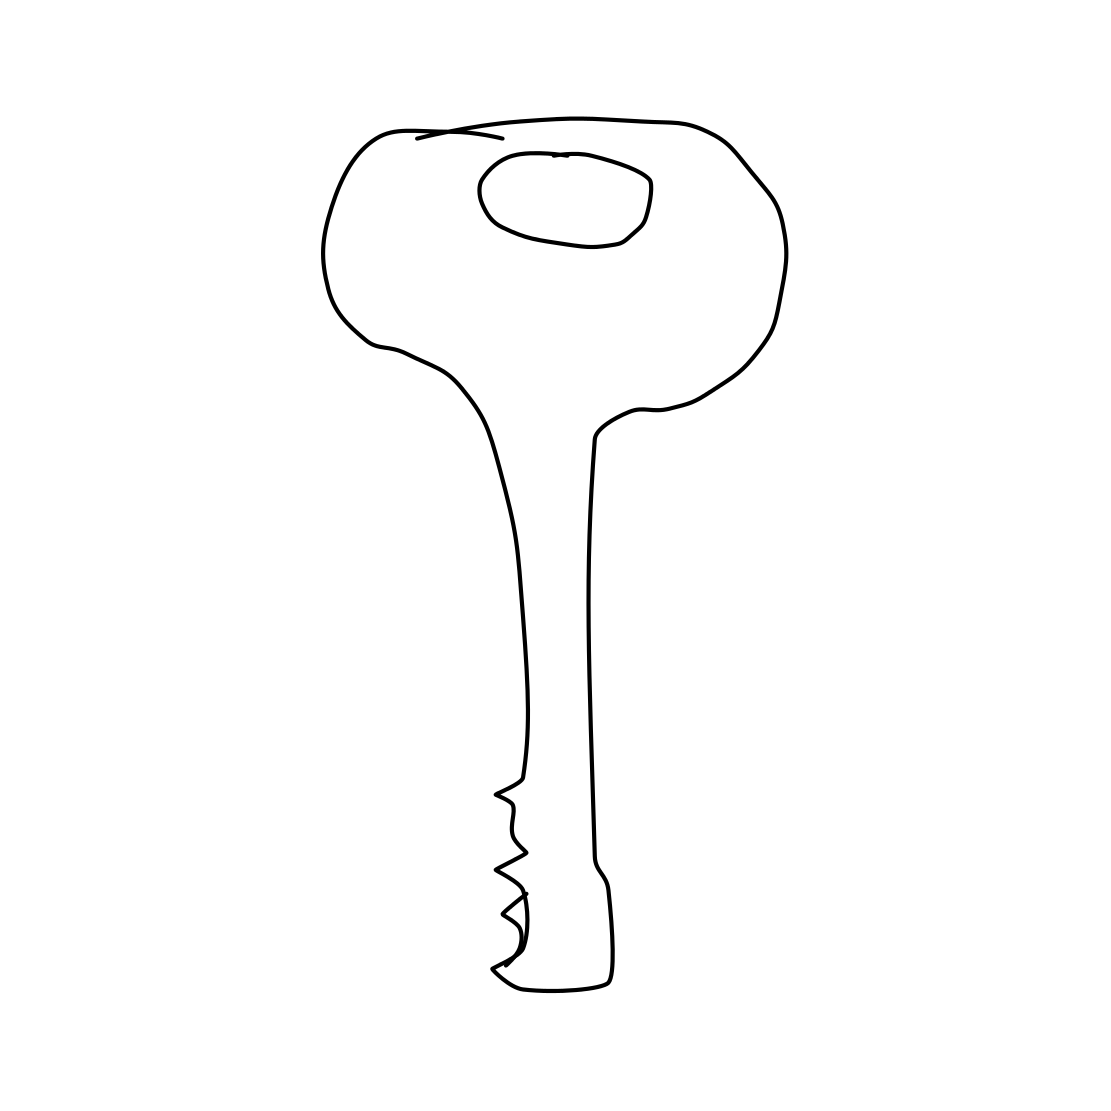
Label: key